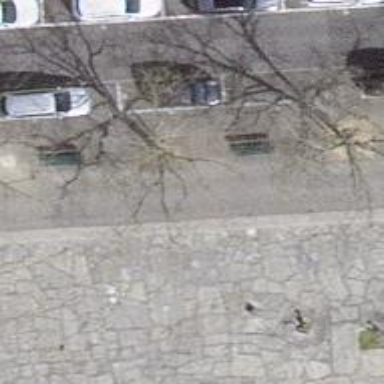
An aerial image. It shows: Bench for seating.